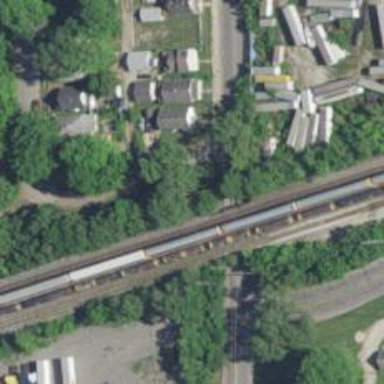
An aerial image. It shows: Railway bridge over siding rail track.